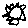
Label: sun